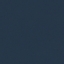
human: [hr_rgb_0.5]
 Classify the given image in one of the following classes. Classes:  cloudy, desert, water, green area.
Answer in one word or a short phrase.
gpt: water